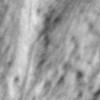
Label: no_change